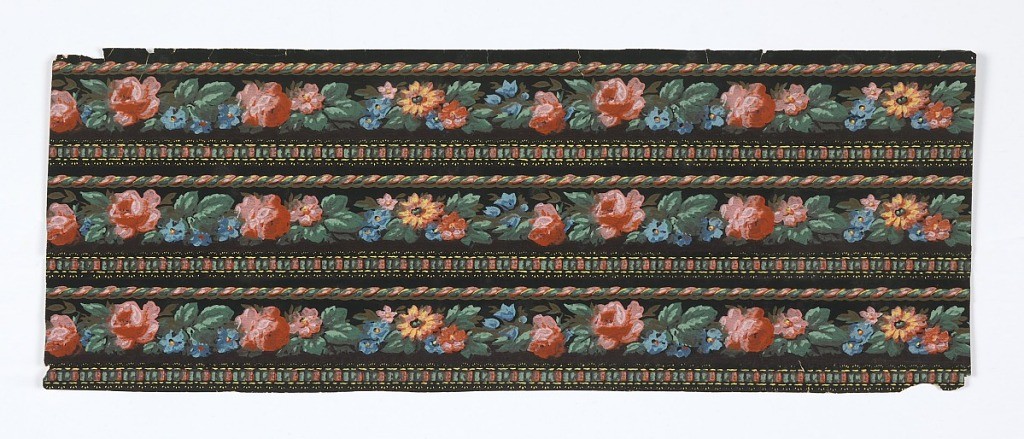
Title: Border
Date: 1850–1900
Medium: Roller printed on machine-made paper
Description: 3 widths of narrow passementerie border on black ground between rope and gimp edgings.  Machine printed flowers in red, pink, blue, orange with green foliage.

H#34